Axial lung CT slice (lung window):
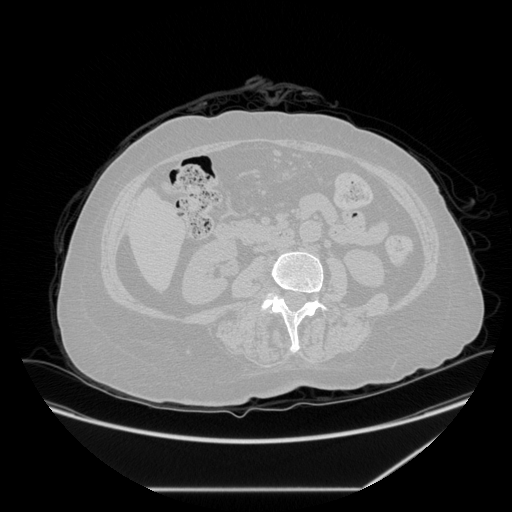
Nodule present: no